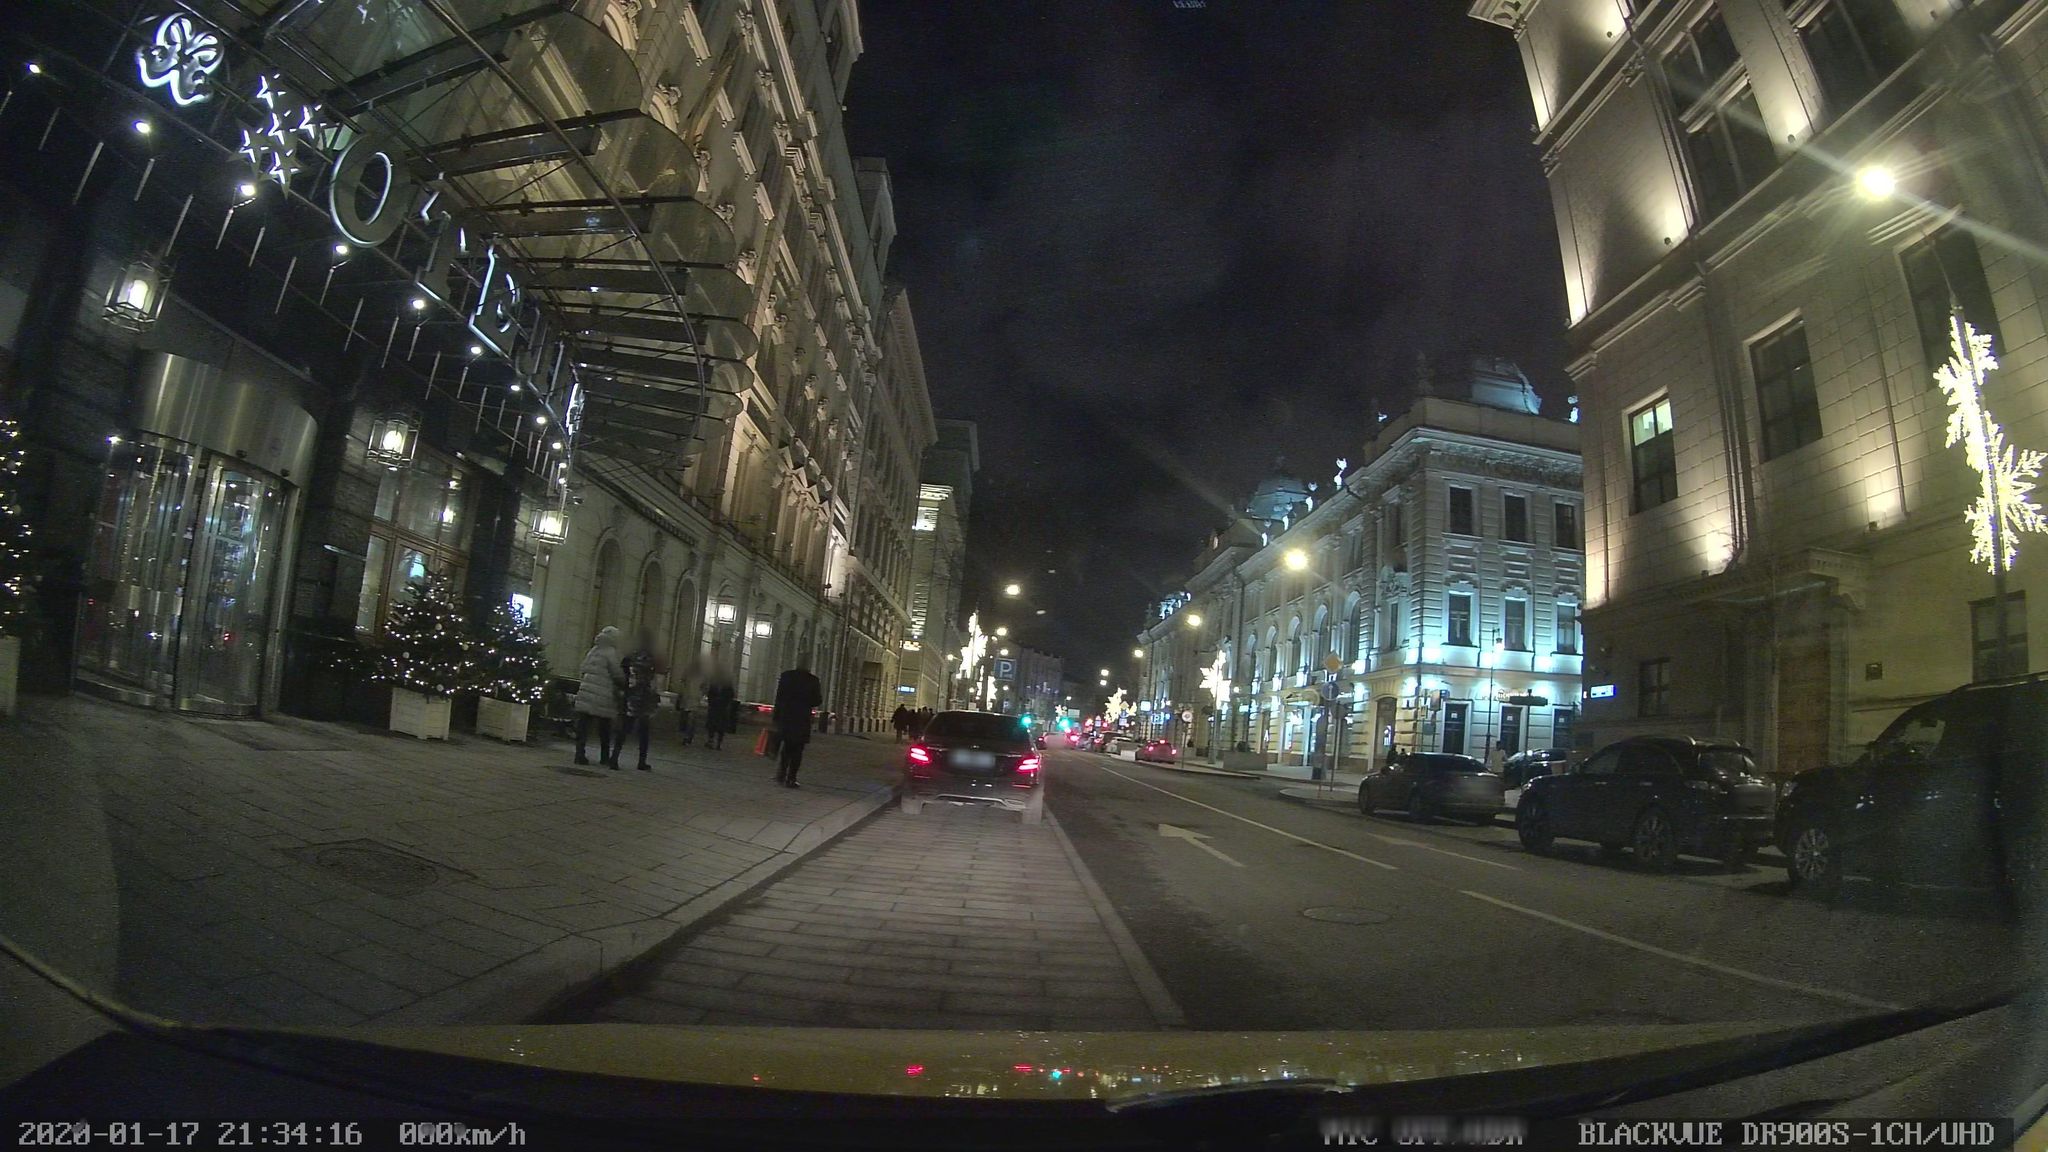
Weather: clear
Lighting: night
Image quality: good
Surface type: driving surface
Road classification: cycleway
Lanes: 2
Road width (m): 4.5
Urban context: urban centre
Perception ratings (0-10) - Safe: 2.19, Lively: 7.84, Beautiful: 7.58, Boring: 1.34, Depressing: 4.36, Wealthy: 8.32